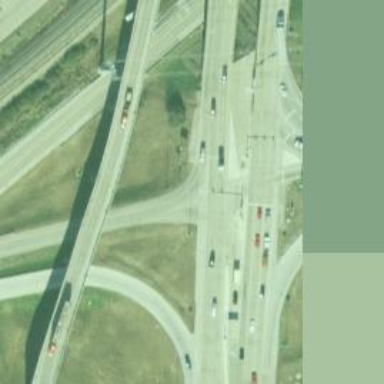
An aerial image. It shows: Trunk highway.